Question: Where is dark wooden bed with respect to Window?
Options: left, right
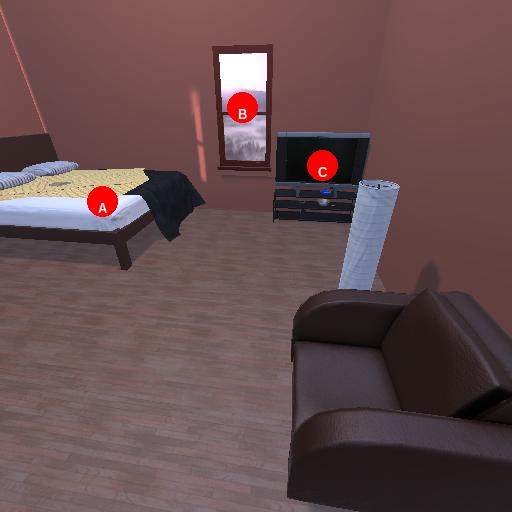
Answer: left